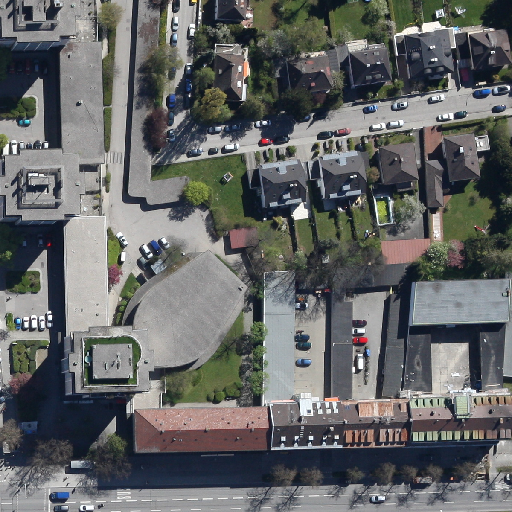
Referring expression: van in the parking area